Question: I am trying to create an iPhone app as in the fig below:

In this i am dynamically adding some imageviews dynamically into a uiscroll view. Each imageview contains a UIButton and UIProgressView. When click on each it should different urls and the loading of each url should appear on the corresponding UIProgressView. I am using asynchronous method and it should load multiple progress views at the same time.
Here is the code i have used,
'''
- (void)startDownload:(id)sender {
UIButton *btn = (UIButton *)sender;
int btnTag = btn.tag;
selectedTag = btn.tag;
for (int x=0; x < [urlArray count]; x++) {
if (btnTag == x) {
NSURL *url = [NSURL URLWithString:[urlArray objectAtIndex:x]];
NSURLRequest *request = [NSURLRequest requestWithURL:url];
NSURLConnection *theConnection = [[NSURLConnection alloc]initWithRequest:request delegate:self];
[NSURLConnection sendAsynchronousRequest:request
queue:[NSOperationQueue mainQueue]
completionHandler:^(NSURLResponse *response, NSData *data, NSError *error) {
NSLog(@"Expected length: %lld ",response.expectedContentLength);
}];
if (theConnection) {
receivedData = [NSMutableData data];
}else {
NSLog(@"Connection failed");
}
}
}
}
- (void)makeMyProgressMove{
UIImageView *image = (UIImageView *)[mainView viewWithTag:selectedTag];
UIProgressView *currentProgress = (UIProgressView *)[image viewWithTag:selectedTag];
NSLog(@"Prog tag: %d",currentProgress.tag);
if(currentProgress)
{
float actualProgress = (_receivedDataBytes / (float)_totalFileSize);
currentProgress.progress = actualProgress;
} else {
NSLog( @"couldn't get the progress view for the image with tag: %d", selectedTag );
}
}
- (void)connection:(NSURLConnection *)connection didReceiveResponse:(NSURLResponse *)response {
_totalFileSize = response.expectedContentLength;
receivedData = [[NSMutableData alloc] init];
}
- (void)connection:(NSURLConnection *)connection didReceiveData:(NSData *)data {
_receivedDataBytes += [data length];
NSLog(@"Receiving data: %2f", _receivedDataBytes / (float)_totalFileSize);
if ((_receivedDataBytes / (float)_totalFileSize) < 1) {
[self performSelectorOnMainThread: @selector(makeMyProgressMove) withObject: NULL waitUntilDone:NO];
}
else if ((_receivedDataBytes / (float)_totalFileSize) == 1){
[self performSelectorOnMainThread: @selector(makeMyProgressMove) withObject: NULL waitUntilDone:NO];
_receivedDataBytes = 0;
_totalFileSize = 0;
}
[receivedData appendData:data];
}
- (void)connectionDidFinishLoading:(NSURLConnection *)connection
{
NSLog(@"Succeeded! Received %d bytes of data",[receivedData length]);
}
'''
But its not working.
Any idea?
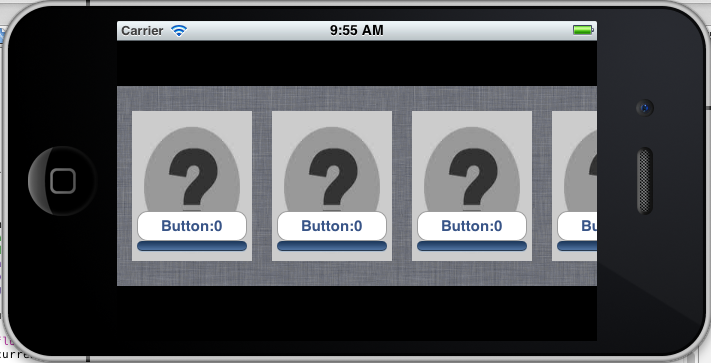
Answer: allocate each UIWebView with different url and and addSubView UIActivityIndicatorView to every UIWebView.Give tag for each UIActivityIndicator ..
'''
-(void)action {
//Create a URL object.
NSURL *url = [NSURL URLWithString:urlAddress];
//URL Request Object
NSURLRequest *requestObj = [NSURLRequest requestWithURL:url];
UIWebView *webView = [[UIWebView alloc]initWithFrame:frame];//give y value incremented frame.
UIActivityIndicatorView *av = [[[UIActivityIndicatorView alloc]initWithActivityIndicatorStyle:UIActivityIndicatorViewStyleGray] autorelease];
av.frame=CGRectMake(145, 160, 25, 25);
av.center = webView.center;
av.tag = INDICATOR_TAG;
[webView addSubview:av];
webView.delegate = self;
[av startAnimating];
//Load the request in the UIWebView.
[webView loadRequest:requestObj];
}
- (void)webViewDidFinishLoad:(UIWebView *)webView {
UIActivityIndicatorView *indicator = [webView viewWithTag:INDICATOR_TAG];
indicator.hidden = YES;
}
'''
call this action{} method for showing multiple times.
# EDIT
UIWebView doesn't give you any progress information in the normal mode. What you need to do is first fetch your data asynchronously using an NSURLConnection. When the NSURLConnection delegate method c, you're going to take the number you get from expectedContentLength and use that as your max value. Then, inside the delegate method connection:didReceiveData, you're going to use the length property of the NSData instance to tell you how far along you are, so your progress fraction will be length / maxLength , normalized to between 0 and 1.
Finally, you're going to init the webview with data instead of a URL (in your connection:didFinishLoading delegate method).
Reference :
<URL>